Question: My goal is to create 6 donut pie charts using easypiechart.js like this:

I follow every step of the instruction from <URL>
I believe I link all the external resources in my JSFiddle.
I am not sure why, I still couldn't get them to display.
Can someone help me?
<URL>
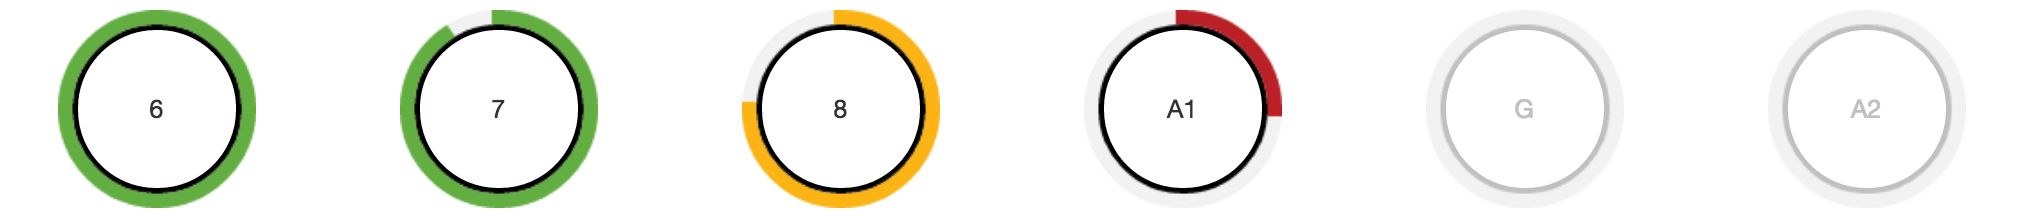
Answer: Apparently you had a problem with a reference to an external resource. In your case, you should have used 'jquery.easypiechart.js', which is available on this CDN: <URL>
I included into your Fiddle, and worked <URL>
I think you still have some css problems. You should re-check your external resources.